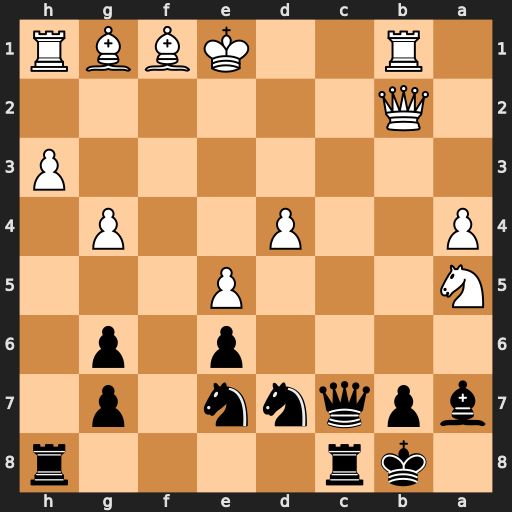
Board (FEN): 1kr4r/bpqnn1p1/4p1p1/N3P3/P2P2P1/7P/1Q6/1R2KBBR
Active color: b
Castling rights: K
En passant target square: -
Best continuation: Qxa5+